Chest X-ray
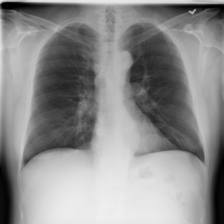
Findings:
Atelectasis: negative
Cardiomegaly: negative
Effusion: negative
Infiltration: negative
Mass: negative
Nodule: negative
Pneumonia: negative
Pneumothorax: negative
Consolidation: negative
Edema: negative
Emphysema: negative
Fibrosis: negative
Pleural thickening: negative
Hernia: negative